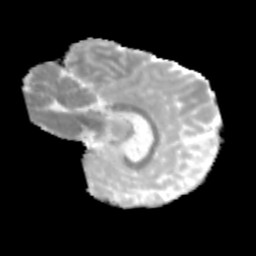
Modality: MD
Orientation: sagittal
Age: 13
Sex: male
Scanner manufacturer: siemens
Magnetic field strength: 3 T
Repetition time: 3.8 s
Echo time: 0.07 s